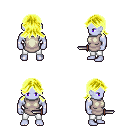
a pixel art fantasy rpg character, male body template, dark elf, purple skin, white tunic, white pants, gold loose hair, dagger, four views (front, back, left, right), 2x2 character sprite sheet, small pixel art, hard edges, no anti-aliasing